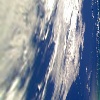
Label: cloud